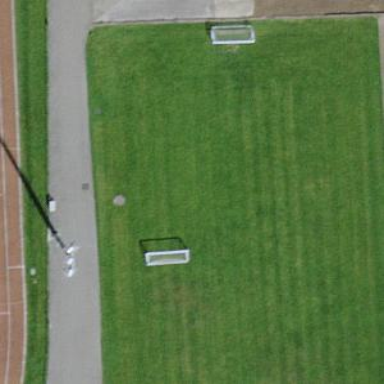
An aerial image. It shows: Grass pitch for handball leisure.